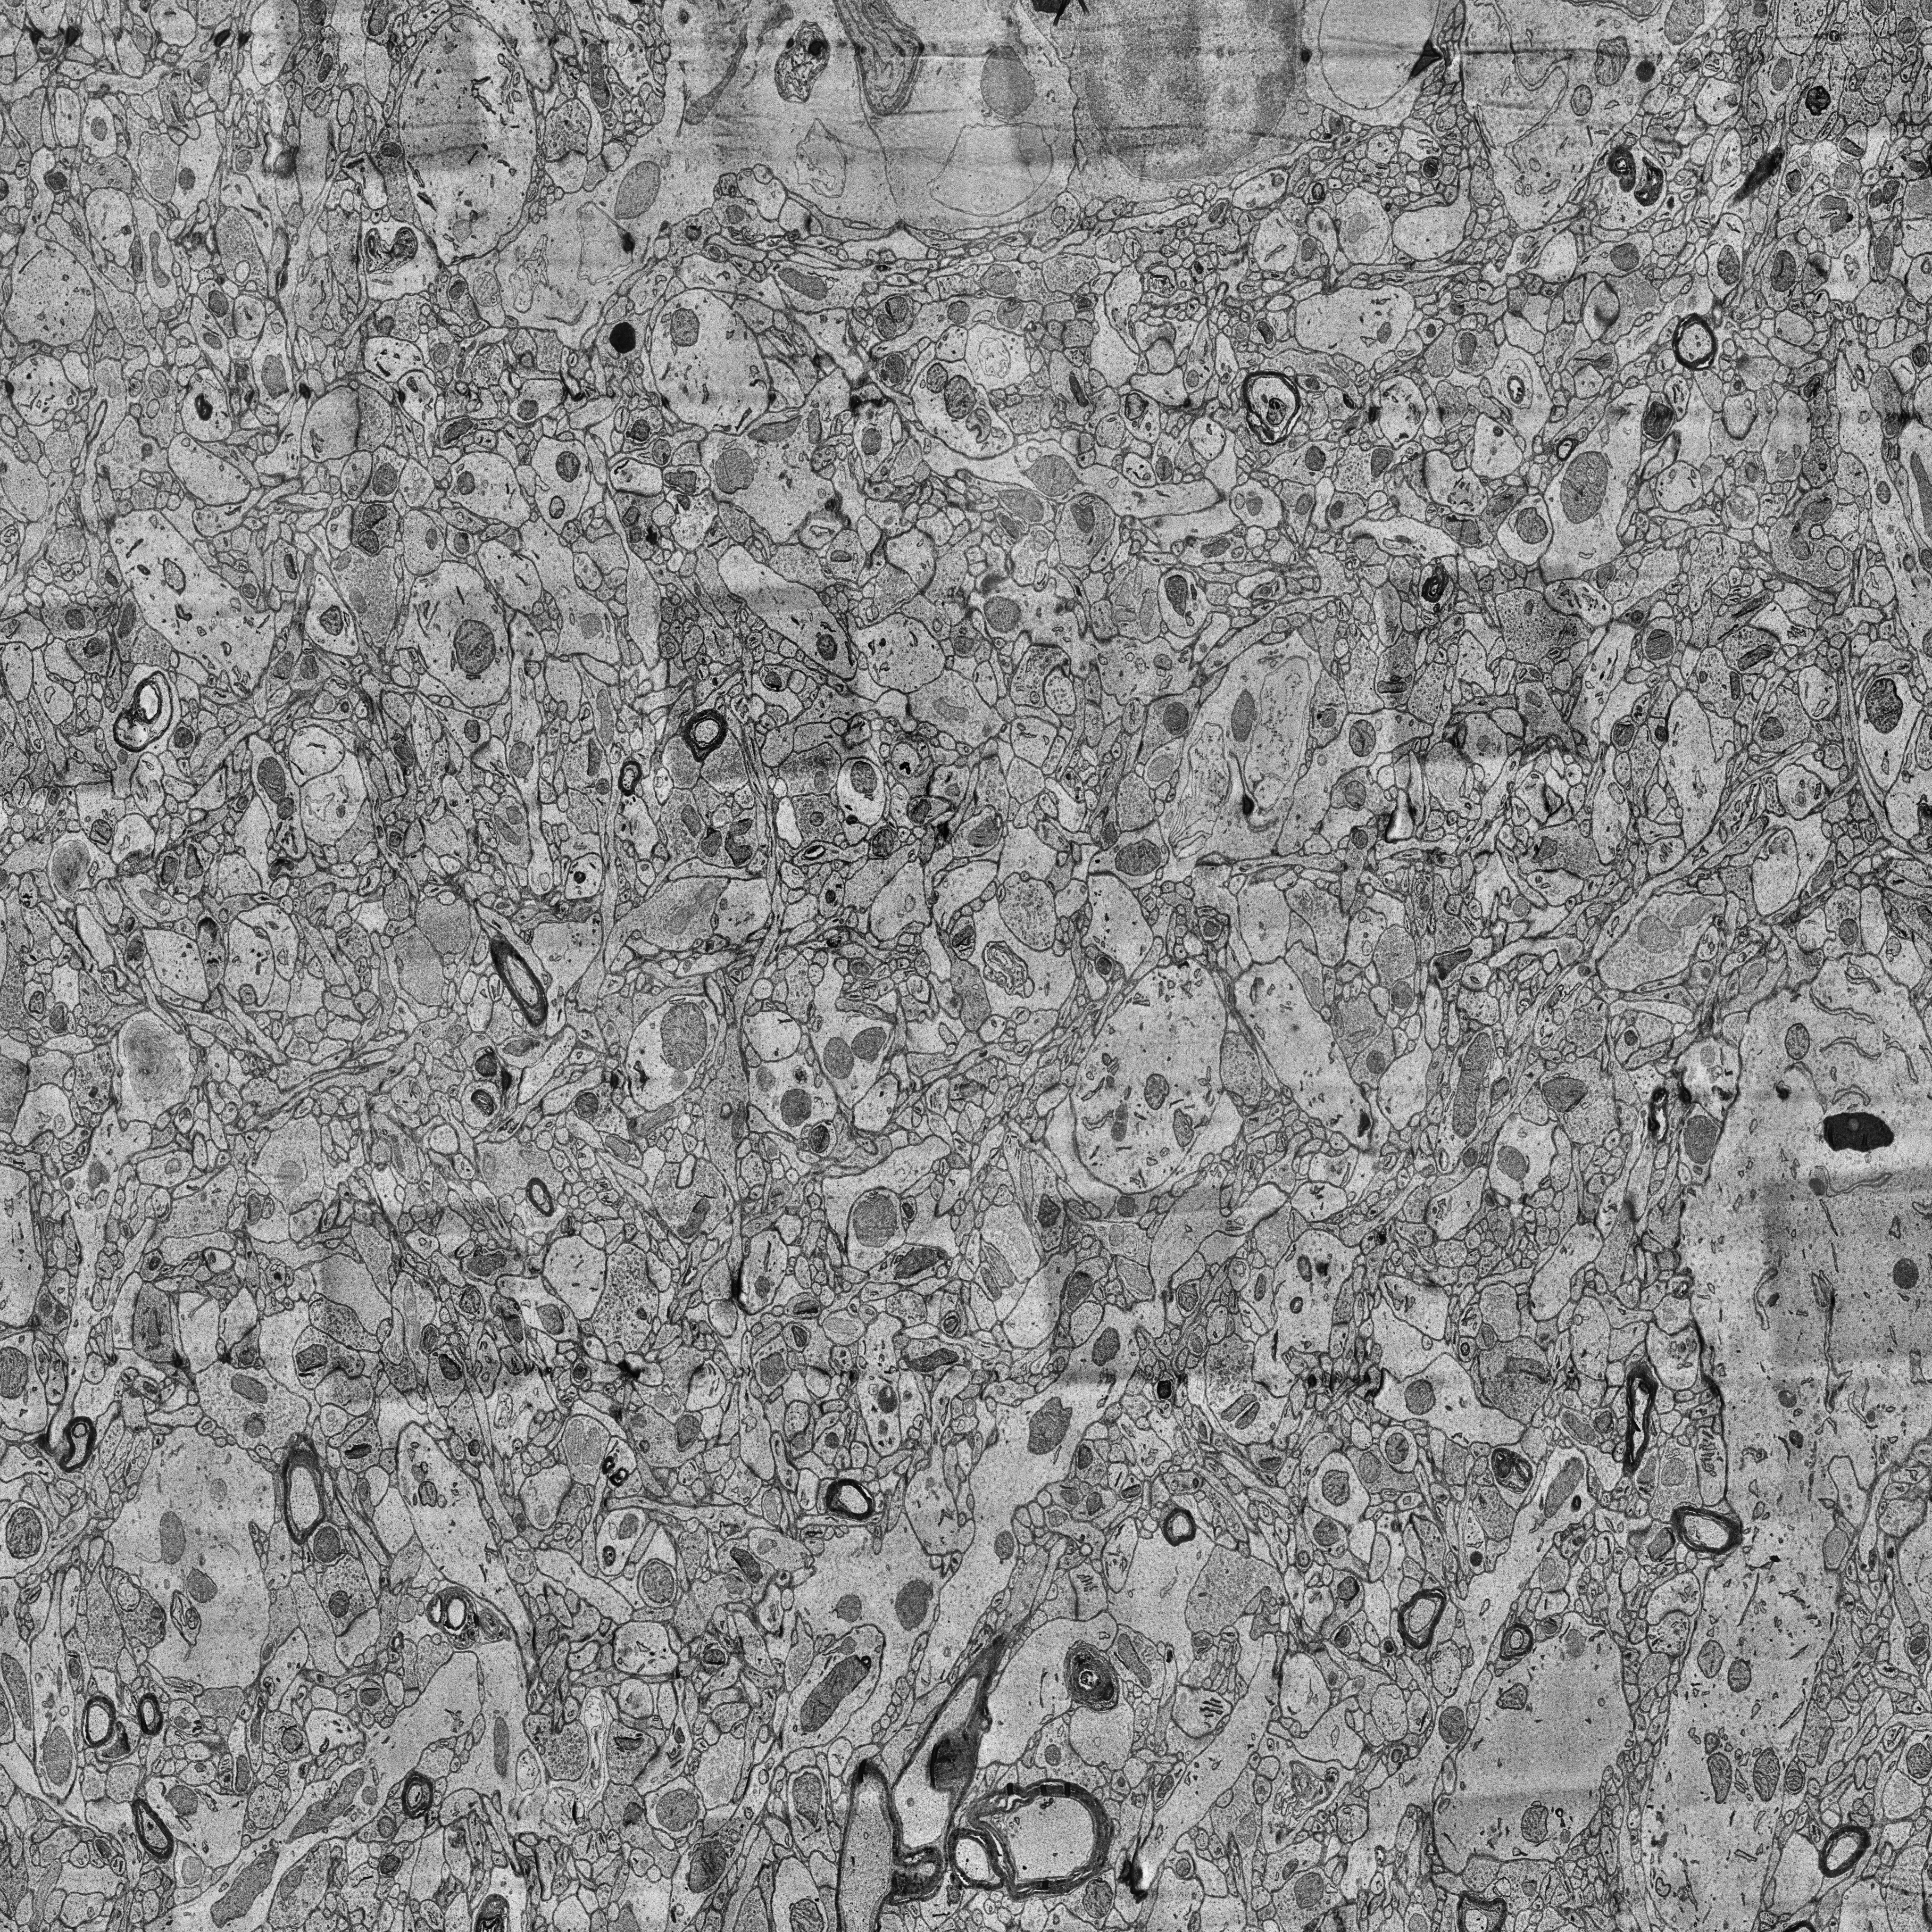
Electron microscopy slice of human cortex tissue
Slice depth (z): 156
Mitochondria instances in slice: 498